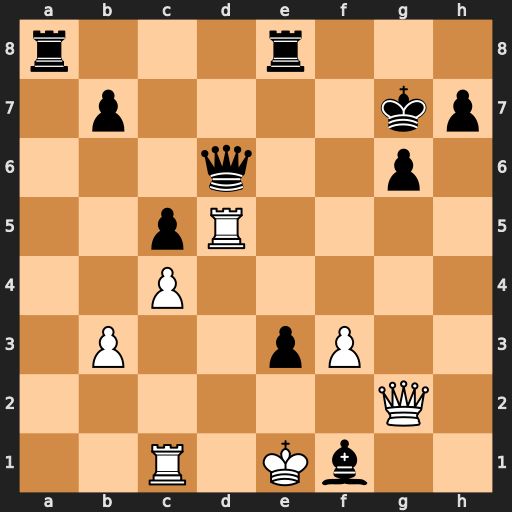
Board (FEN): r3r3/1p4kp/3q2p1/2pR4/2P5/1P2pP2/6Q1/2R1Kb2
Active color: w
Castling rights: -
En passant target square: -
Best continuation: Qb2+ Kg8 Rxd6